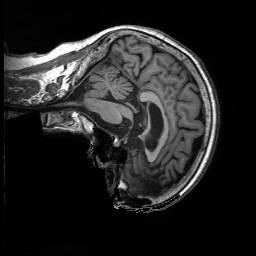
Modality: T1w
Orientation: sagittal
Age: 74
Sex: female
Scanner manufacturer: siemens
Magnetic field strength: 3 T
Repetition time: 2.5 s
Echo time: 0.00248 s